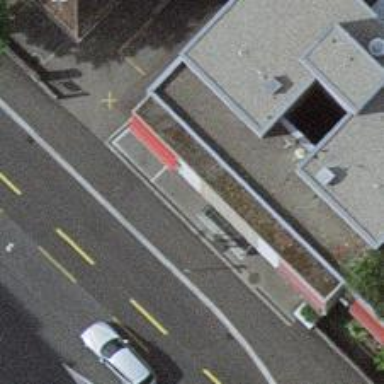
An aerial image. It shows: Driveway tunnel.